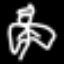
Label: angel